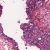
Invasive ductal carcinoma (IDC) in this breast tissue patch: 0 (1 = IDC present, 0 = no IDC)